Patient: sex F, age 68
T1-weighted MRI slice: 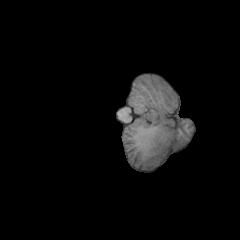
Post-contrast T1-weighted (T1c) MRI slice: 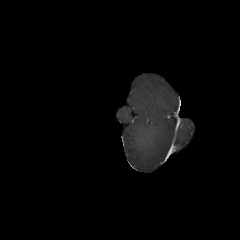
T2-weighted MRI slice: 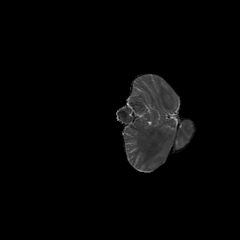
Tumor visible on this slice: yes
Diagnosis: Glioblastoma, IDH-wildtype
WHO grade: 4